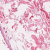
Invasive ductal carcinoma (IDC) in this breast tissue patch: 0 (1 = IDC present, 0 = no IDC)